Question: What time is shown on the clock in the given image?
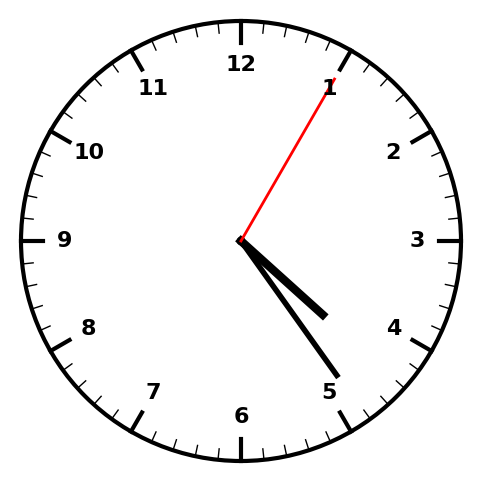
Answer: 04:24:05